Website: ulta-beauty
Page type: customer-info-address
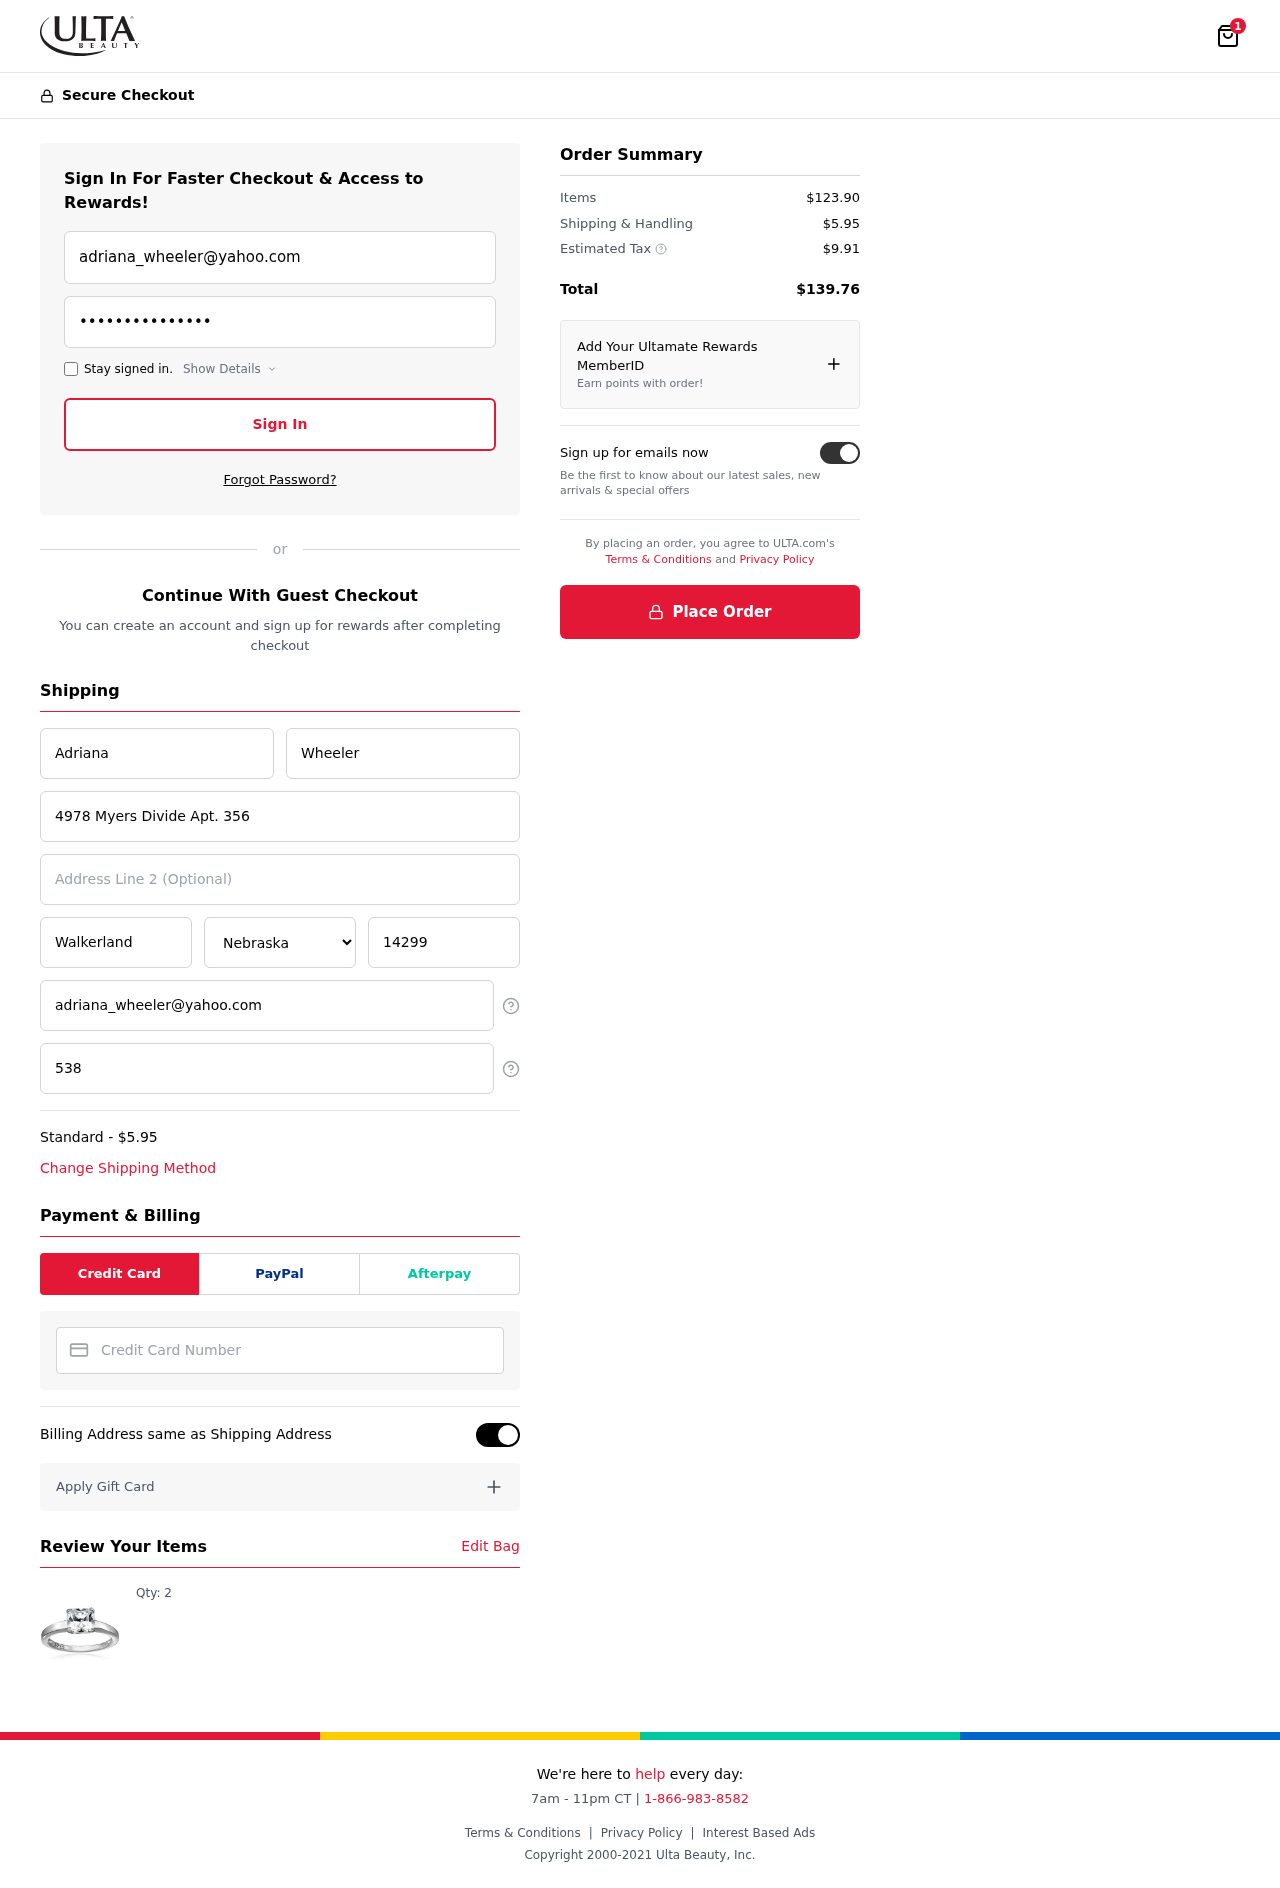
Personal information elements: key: PII_CARD_NUMBER
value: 2283 6262 2331 5728
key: PII_CITY
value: Walkerland
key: PII_EMAIL
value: adriana_wheeler@yahoo.com
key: PII_FIRSTNAME
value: Adriana
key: PII_LASTNAME
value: Wheeler
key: PII_PHONE
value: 5384971424
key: PII_POSTCODE
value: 14299
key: PII_STATE
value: Nebraska
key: PII_STREET
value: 4978 Myers Divide Apt. 356
Product elements: key: PRODUCT1_QUANTITY
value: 2
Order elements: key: ORDER_NUM_ITEMS
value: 1
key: ORDER_SHIPPING_COST
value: $5.95
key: ORDER_ITEMS_TOTAL
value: $123.90
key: ORDER_SHIPPING_COST2
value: $5.95
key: ORDER_TAX
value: $9.91
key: ORDER_TOTAL
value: $139.76